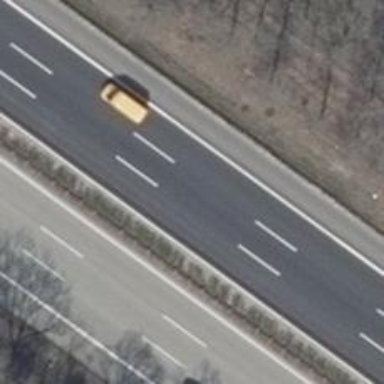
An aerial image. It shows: Asphalt motorway.